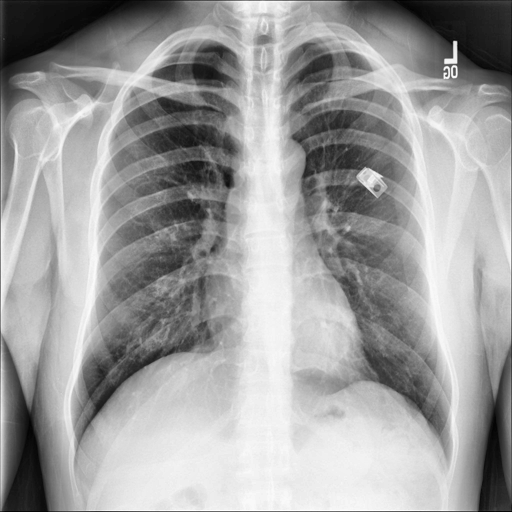
Finding: NORMAL